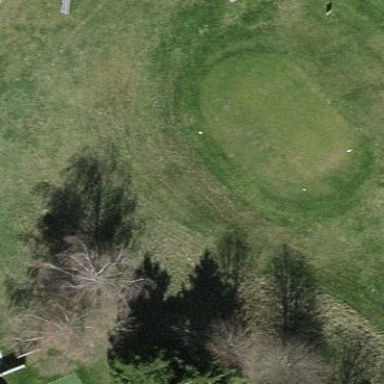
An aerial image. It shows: Golf tee.